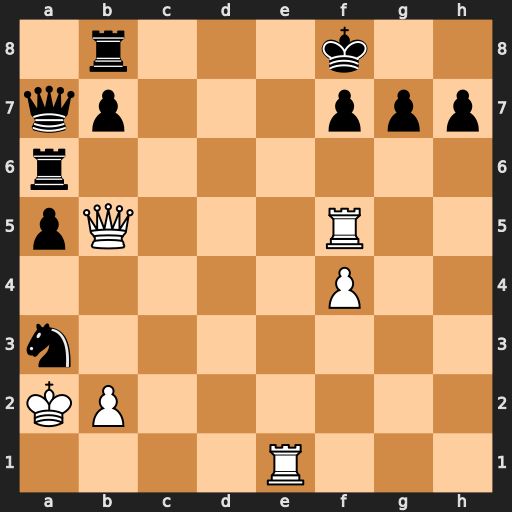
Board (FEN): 1r3k2/qp3ppp/r7/pQ3R2/5P2/n7/KP6/4R3
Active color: w
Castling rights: -
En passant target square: -
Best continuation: Qd7 f6 Qe7+ Kg8 Rd5